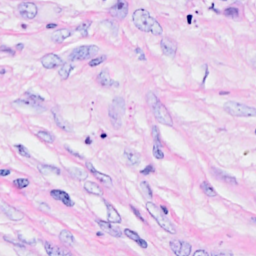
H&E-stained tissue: Breast